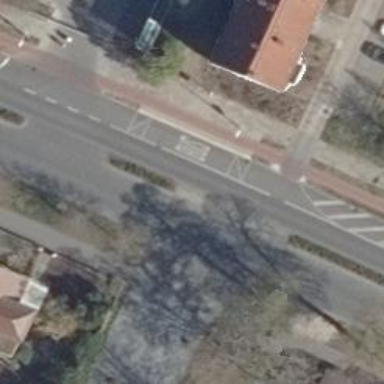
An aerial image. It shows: Public transport stop position.